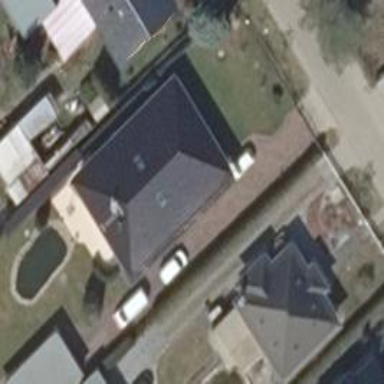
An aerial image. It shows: Detached building with hipped roof shape.